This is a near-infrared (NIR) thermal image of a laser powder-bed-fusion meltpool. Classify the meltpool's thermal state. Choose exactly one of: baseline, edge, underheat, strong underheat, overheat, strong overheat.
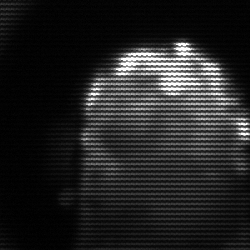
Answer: baseline